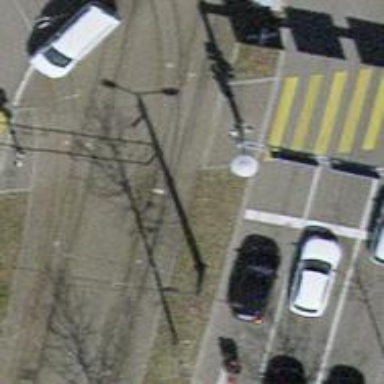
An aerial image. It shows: Tram crossing on the railway.